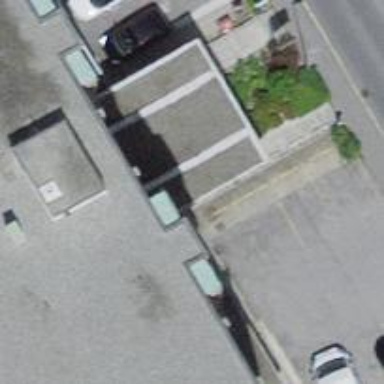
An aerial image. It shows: Bar.